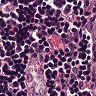
Metastatic tissue present: no